Question: We have started migrating our one of several projects to team city as part of CI. Below is how we have setup teamcity build. We are trying to deploy WebSite.
1) Build Step 1 (Package installation)
Using "command line " runner type install required package.
2) Build Step 2 (Build)
Using Runner type "Visual Studio (sln)" (Visual Studio 2010) build website.
3) Build Step 3 (Deploy Web Site)
Using ".Net Process Runner", deployer.exe (x86 built with .Net Framework 4) deploy site.
Deployer.exe reads config file. Config file contains "BuildId", "Environment" and "Servers" where we want build to be pushed.
'''
<buildType id="bt52">
<env name="Debug">
<server path="SERVER1" />
</env>
<env name="QA">
<server path="SERVER2" />
<server path="SERVER3" />
</env>
<env name="UAT">
<server path="SERVER4" />
<server path="SERVER5" />
</env>
</buildType>
'''
Deployer.exe is called with required parameters as below. Which reads config and deploys site to Server2 and Server3.
Deployer.exe "bt52" "QA" "siteQA" "E:\BuildAgent\work83052e33e5e1e8\src\diy" msdeploy.exe
Problem area is step #3.
When we run deployer.exe using .Net process runner as part of team city we see its hanging and not responsind sometime even for 45 minutes. When we try to execute same deployer.exe from build server using command line script executes within couple of seconds.
> E:\TeamCity_custom_applications\deployer>Deployer.exe farm1-1 QA siteQA E:\BuildAgent\work83052e33e5e1e8\src\diy\ msdeploy.exe
Info
> : Processing batch run ... Info : Processing command ...msdeploy.exe
-verb:sync -source:contentPath="E:\BuildAgent\work83052e33e5e1e8\src\diy" -dest:contentPath="siteQA",wmsvc="SERVER2",userName="*****",password="******",authType="Basic"-skip:objectName=filePath,absolutePath=web.config -skip:objectName=dirPath,absolutePath="bin" -enableRule:DoNotDeleteRule -allowUntrusted Info : output >>Total changes: 0 (0 added, 0 deleted, 0 updated, 0 parameters changed, 0
bytes copied) Info : error >>(none) Info : ExitCode >> 0 Info :Processing command ...msdeploy.exe -verb:sync
-source:contentPath="E:\BuildAgent\work83052e33e5e1e8\src\diy" -dest:contentPath="siteQA",wmsvc="SERVER3",userName="******",password="******",authType="Basic"
-skip:objectName=filePath,absolutePath=web.config -skip:objectName=dirPath,absolutePath="bin" -enableRule:DoNotDeleteRule -allowUntrusted Info : output >>Total changes: 0 (0 added, 0 deleted, 0 updated, 0 parameters ch anged, 0
bytes copied) Info : error >>(none) Info : ExitCode >> 0
Info: Deploy Script Complete.
One more thing we observed is running deployer.exe through teamcity I see that site content gets copied but only for 1 server and teamcity build status stays in "Running" mode. I am wondering if someone can please put little bit of insight on how can I look into this issue.
Thanks for your time looking into it !! What we ended up doing is, Instead of running command "msdeploy.exe" from "cmd.exe" we added "msdeploy.exe" location as Environment variable and executed "msdeploy.exe" in loop for # of servers. This has resolved issue of hanging. Now I am just curious to know why would it behave in such manner where if you execute "msdeploy.exe" from "cmd.exe" it would hang while running directly "msdeploy.exe" it would execute successfully. Any insight into same would be greatly appreciated.
I have added image which explains behavior using process explorer. If we kill msdeploy.exe from process explorer than for next all deployments to that server will not have the issue of build hanging. Please see below image

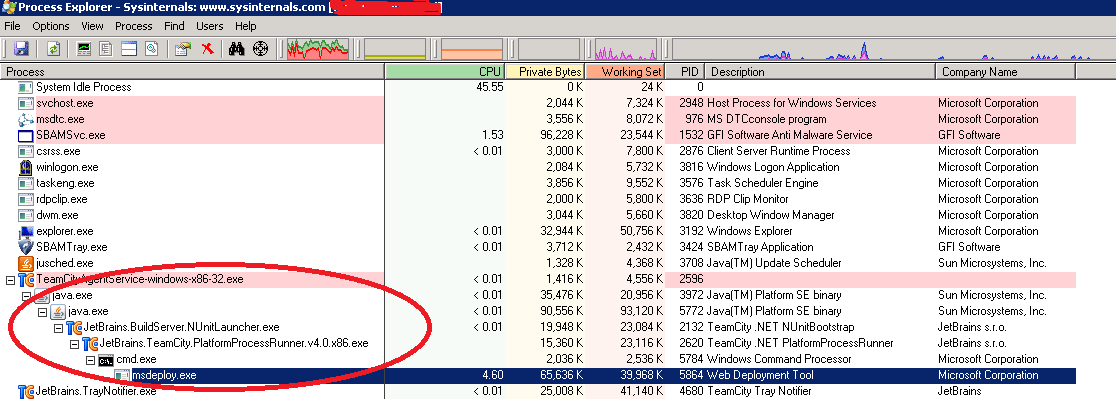
Answer: Work around we did is, we observed msdeploy doesn't take more than 3-5 seconds to execute and deploy (Even for our biggest project which is almost 300mb website). So we set timeout of 20 seconds. So far since last 1 weeks we have not seen any issue with it and hopefully it will not cause more trouble but still we are not sure why such behavior.